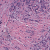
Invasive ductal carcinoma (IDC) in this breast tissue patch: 1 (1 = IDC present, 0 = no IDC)